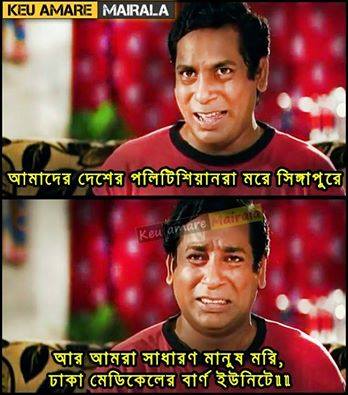
Caption: আমাদের দেশের পলিটিশিয়ানরা মরে সিঙ্গাপুরে আর আমরা সাধারণ মানুষ মরি, ঢাকা মেডিকেলের বার্ন ইউনিটে!!!
Label: hate